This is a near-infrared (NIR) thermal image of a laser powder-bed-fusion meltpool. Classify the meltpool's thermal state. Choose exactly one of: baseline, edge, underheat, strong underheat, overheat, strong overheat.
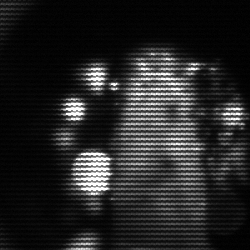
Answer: strong underheat